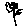
Label: flower